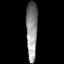
Tissue: prostate
Cell type: Fibroblasts
Senescence score: 0.7117
Nuclear area (px): 653
Mean DAPI intensity: 140.614